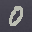
Label: 0